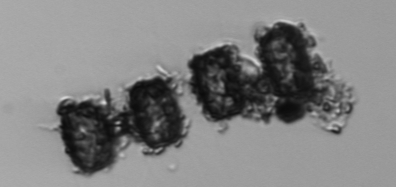
Label: Thalassiosira_TAG_external_detritus